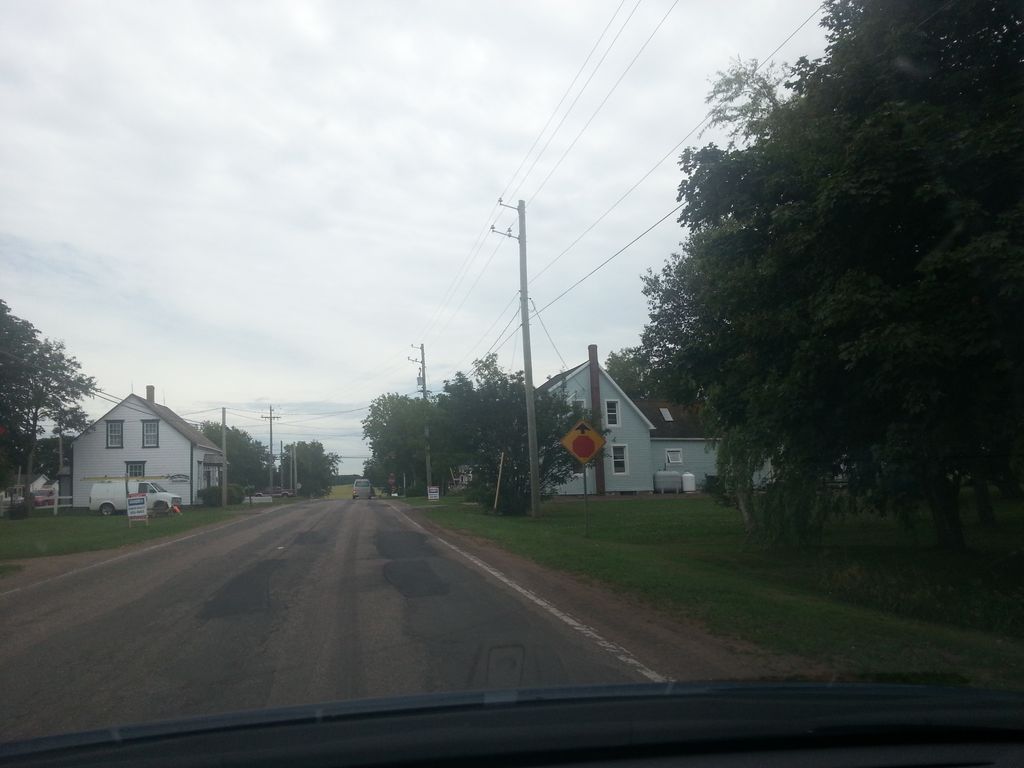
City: charlottetown